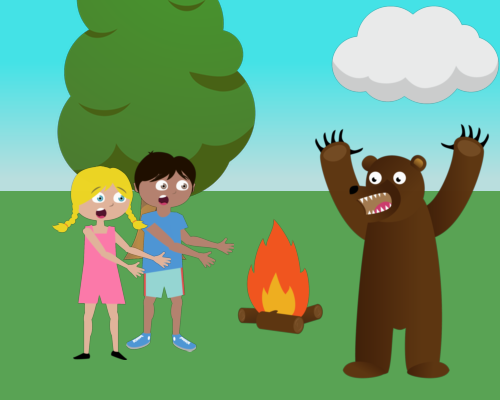
A large bear faces left, while a fluffy tree stands near it. A shocked boy and girl are captivated by the bear.